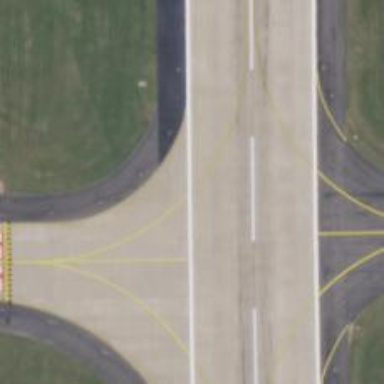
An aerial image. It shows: View of taxiway at the airport.